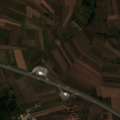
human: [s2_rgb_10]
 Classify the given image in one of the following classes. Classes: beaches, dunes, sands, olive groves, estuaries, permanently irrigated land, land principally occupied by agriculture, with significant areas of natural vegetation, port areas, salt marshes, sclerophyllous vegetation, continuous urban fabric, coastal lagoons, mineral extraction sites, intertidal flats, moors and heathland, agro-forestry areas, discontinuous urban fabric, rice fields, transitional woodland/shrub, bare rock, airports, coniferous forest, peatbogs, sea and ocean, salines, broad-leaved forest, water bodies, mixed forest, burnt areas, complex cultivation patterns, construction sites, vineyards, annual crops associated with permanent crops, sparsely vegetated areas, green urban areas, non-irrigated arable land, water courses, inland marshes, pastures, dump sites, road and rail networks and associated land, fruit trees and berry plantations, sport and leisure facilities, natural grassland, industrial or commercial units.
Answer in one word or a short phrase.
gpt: discontinuous urban fabric, non-irrigated arable land, land principally occupied by agriculture, with significant areas of natural vegetation